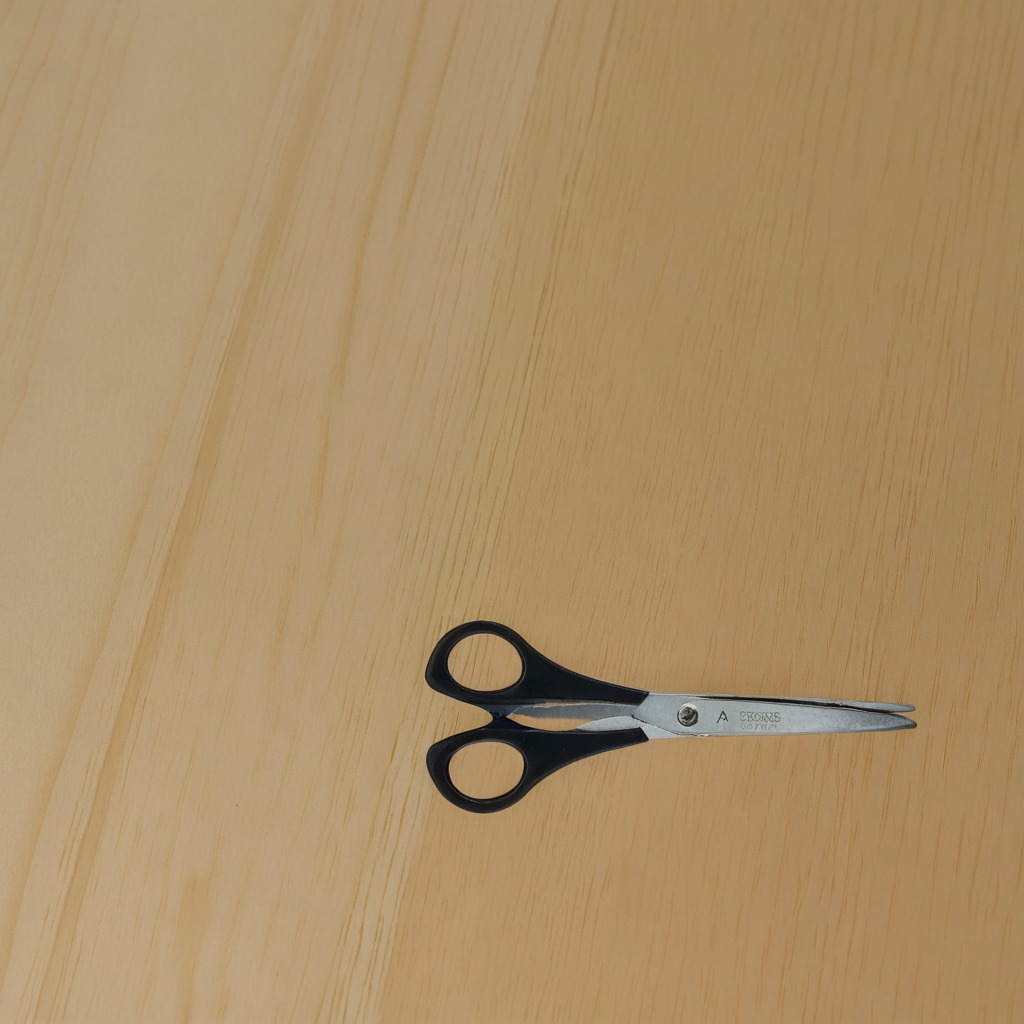
A scissor is lying on the plywood surface in a paint workshop lit by afternoon window light.